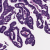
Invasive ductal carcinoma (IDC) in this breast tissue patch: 0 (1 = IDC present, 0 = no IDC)